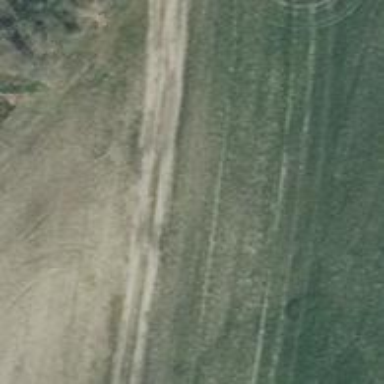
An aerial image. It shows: Track with grade 3 surface.